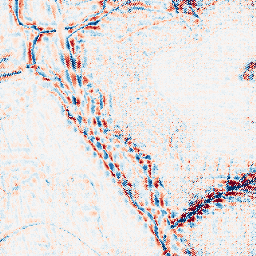
Category: wavelet
Decomposition family: wavelet_dwt
Decomposition parameters: wavelet: db4
level: 3
Upsampling method: regularized
Upsampling parameters: scale: 4
lambda_reg: 0.1
Upsampling scale: 4